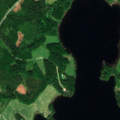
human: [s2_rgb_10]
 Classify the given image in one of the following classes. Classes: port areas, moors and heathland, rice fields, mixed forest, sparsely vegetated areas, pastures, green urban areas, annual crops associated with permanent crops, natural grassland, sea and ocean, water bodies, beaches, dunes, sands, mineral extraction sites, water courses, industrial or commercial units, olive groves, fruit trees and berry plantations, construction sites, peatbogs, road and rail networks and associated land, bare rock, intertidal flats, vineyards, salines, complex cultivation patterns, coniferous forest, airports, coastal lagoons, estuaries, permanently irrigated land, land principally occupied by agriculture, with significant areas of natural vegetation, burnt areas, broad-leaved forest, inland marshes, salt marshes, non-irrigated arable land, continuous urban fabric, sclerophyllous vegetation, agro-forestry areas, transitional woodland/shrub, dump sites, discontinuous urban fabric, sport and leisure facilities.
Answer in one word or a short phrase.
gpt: land principally occupied by agriculture, with significant areas of natural vegetation, broad-leaved forest, mixed forest, water bodies